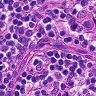
Metastatic tissue present: no